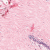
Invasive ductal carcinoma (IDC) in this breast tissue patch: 0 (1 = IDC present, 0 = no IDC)